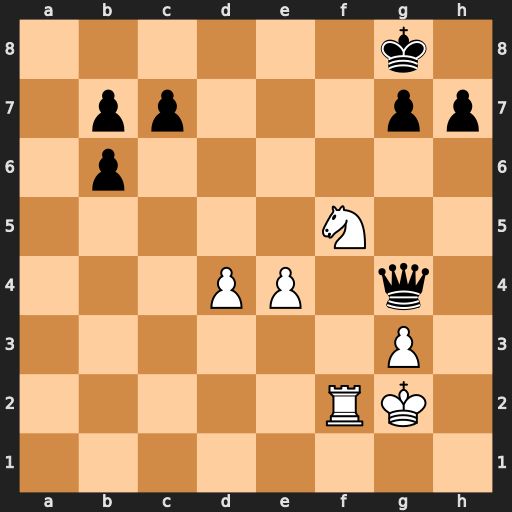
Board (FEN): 6k1/1pp3pp/1p6/5N2/3PP1q1/6P1/5RK1/8
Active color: w
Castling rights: -
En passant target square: -
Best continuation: Ne7+ Kh8 Rf8#